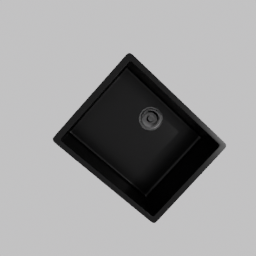
Label: appliances